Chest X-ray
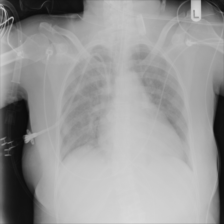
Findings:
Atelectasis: negative
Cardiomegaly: negative
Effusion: negative
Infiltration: negative
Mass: negative
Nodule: negative
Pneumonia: negative
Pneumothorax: negative
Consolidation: negative
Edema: negative
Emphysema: negative
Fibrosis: negative
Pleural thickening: negative
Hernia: negative